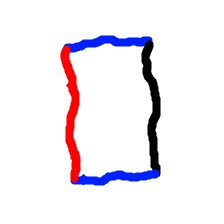
Shape: rectangle